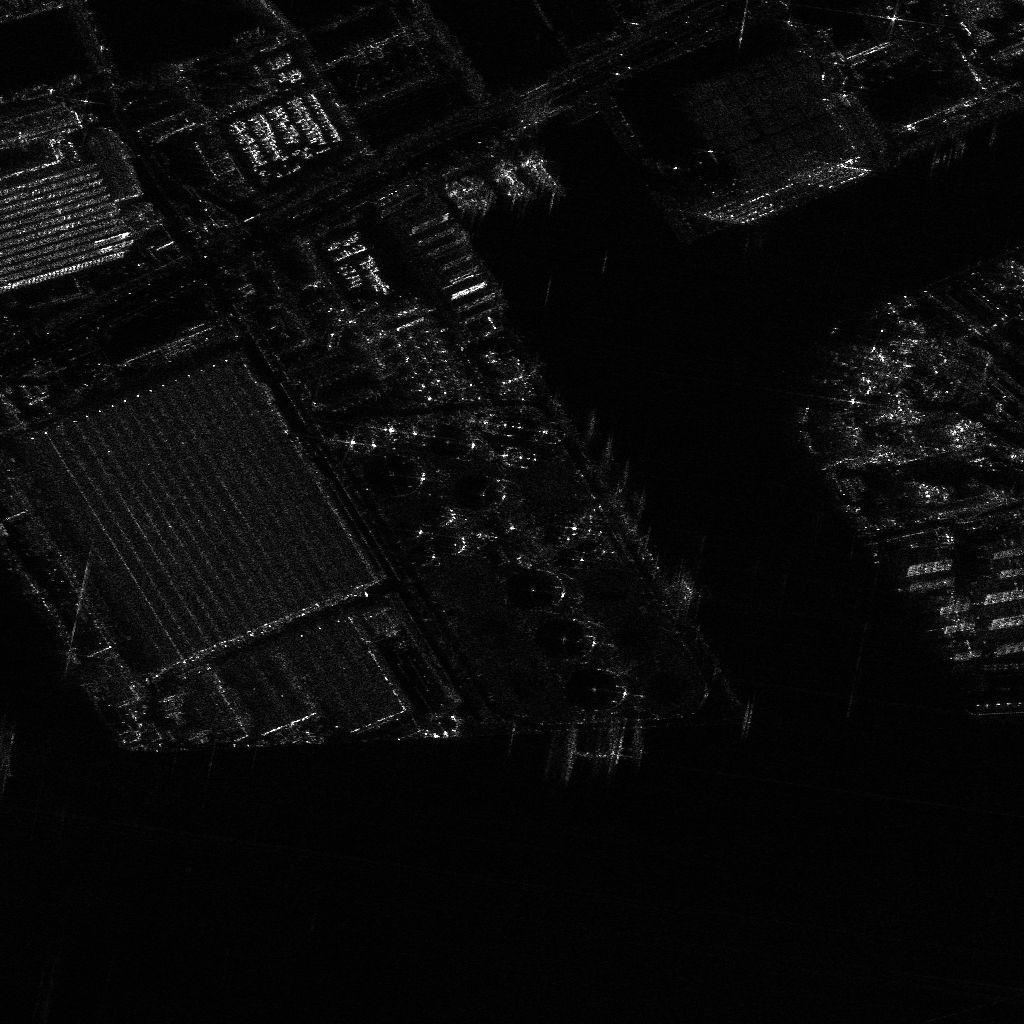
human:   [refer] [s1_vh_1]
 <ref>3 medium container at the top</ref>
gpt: <box>[[50, 16, 55, 18, 59], [43, 17, 48, 20, 60], [46, 16, 52, 18, 59]]</box>